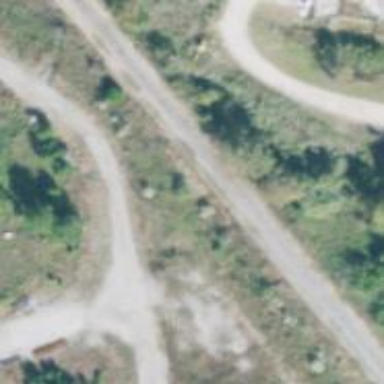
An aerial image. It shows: Abandoned railway yard.